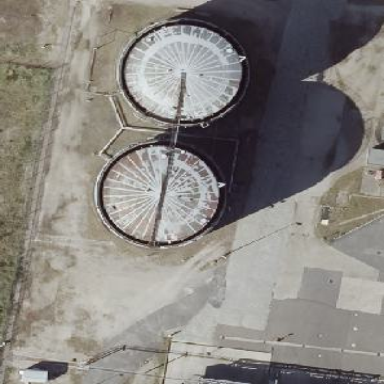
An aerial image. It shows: Storage tank that is man-made.